Interaction volume radius: 5 \u00c5
Interaction volume height: 40 \u00c5
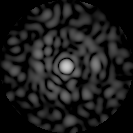
Disorder parameter: 0.8416